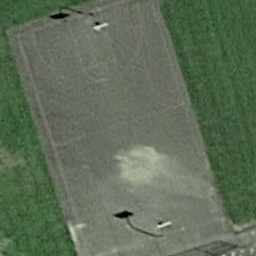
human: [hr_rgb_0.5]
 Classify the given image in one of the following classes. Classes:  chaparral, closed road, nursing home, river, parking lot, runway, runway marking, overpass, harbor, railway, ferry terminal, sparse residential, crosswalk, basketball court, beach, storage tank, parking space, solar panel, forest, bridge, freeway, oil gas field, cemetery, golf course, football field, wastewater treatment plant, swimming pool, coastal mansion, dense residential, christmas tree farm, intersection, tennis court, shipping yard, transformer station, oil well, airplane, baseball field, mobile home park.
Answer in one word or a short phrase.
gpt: basketball court